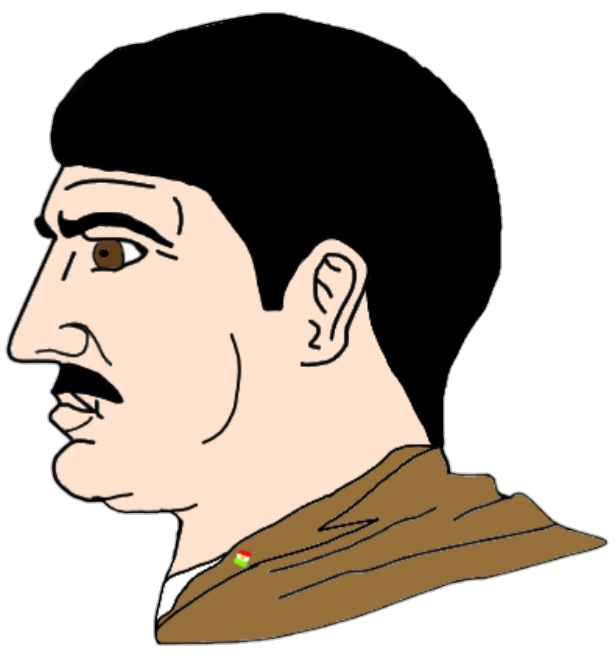
Label: 4_Yes_Chad